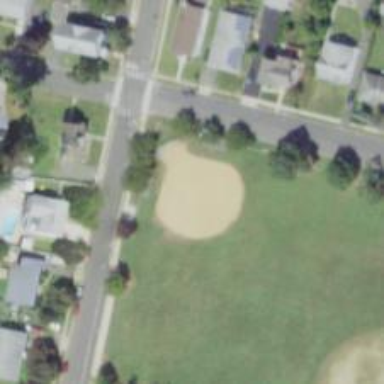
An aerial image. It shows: Baseball pitch for leisure and sports activities.